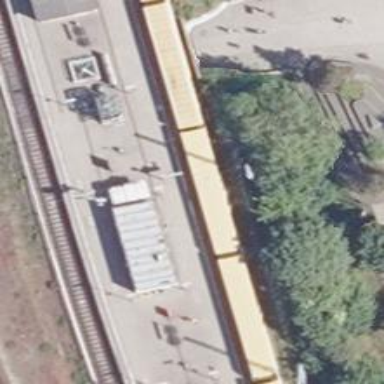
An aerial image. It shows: Platform edge at railway station.